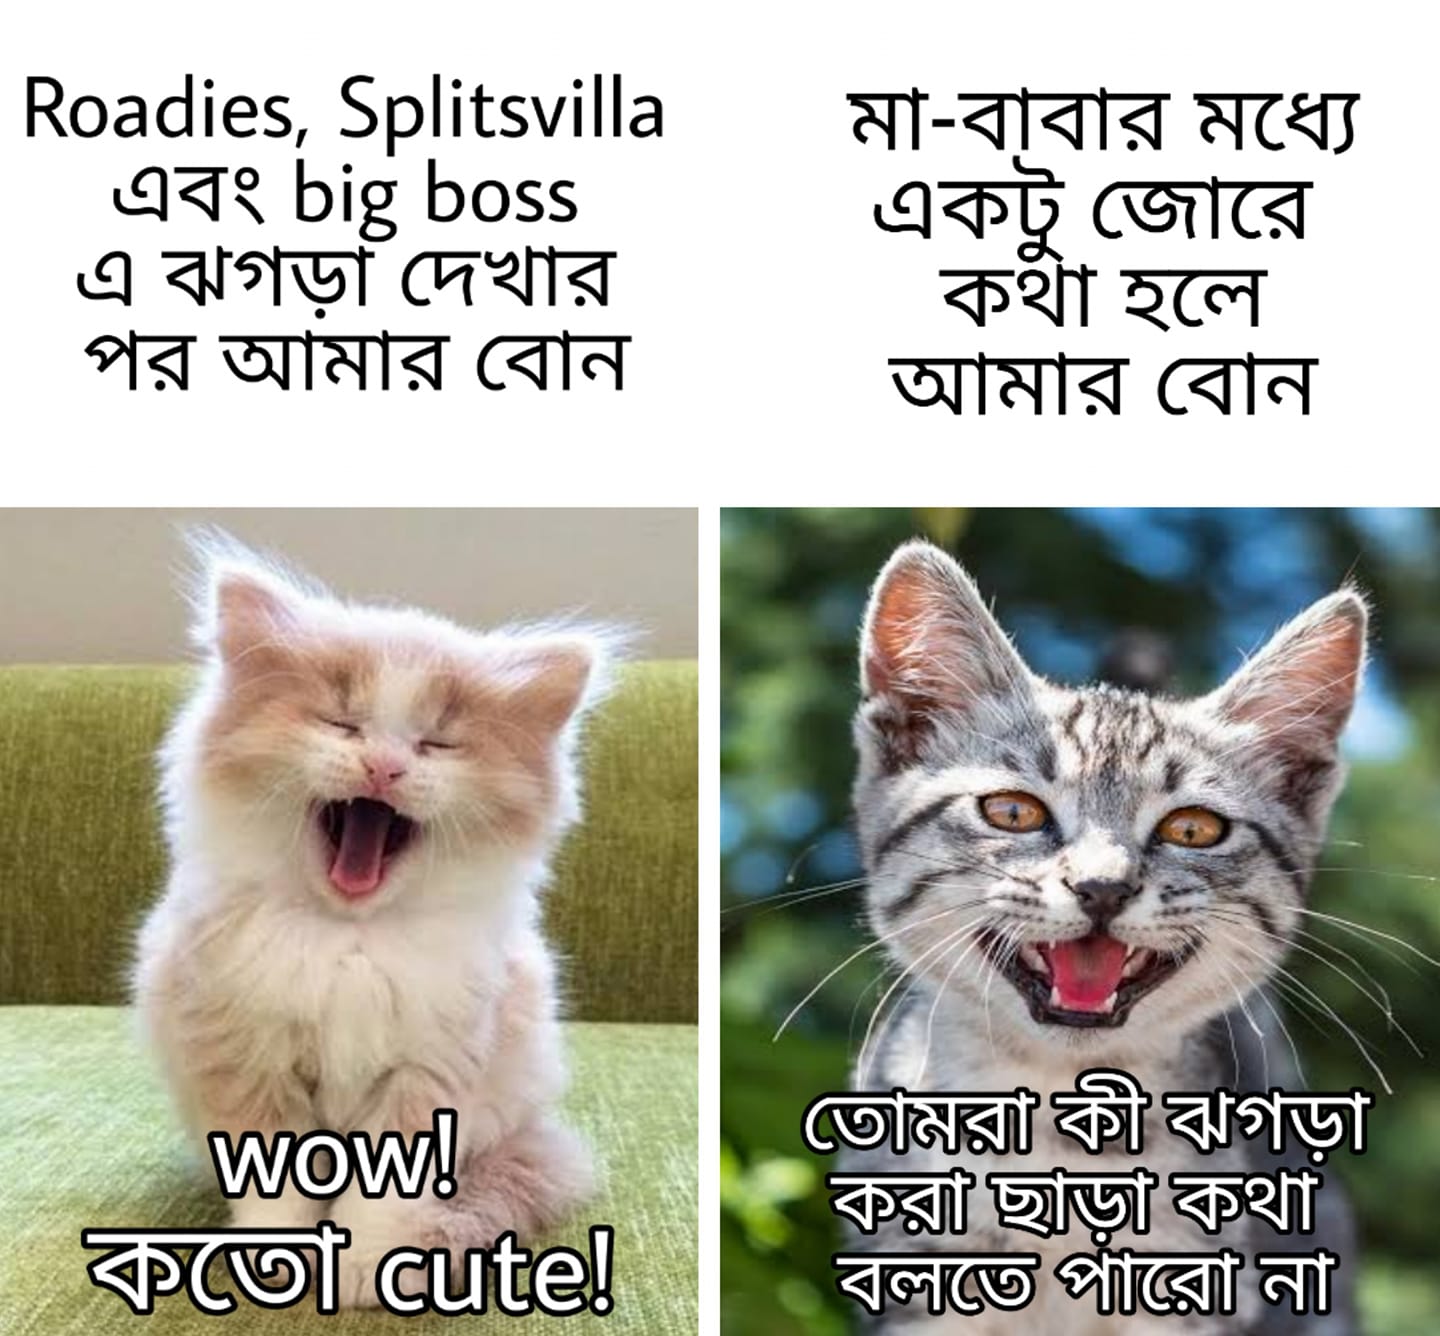
Caption: Roadies , Splitsvilla এবং big boss এ ঝগড়া দেখার পর আমার বোন   wow ! কতো cute !     মা- বাবার মধ্যে একটু জোরে কথা হলে  আমার বোন    তোমরা কী ঝগড়া করা ছাড়া কথা বলতে পারো না
Label: non-hate